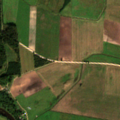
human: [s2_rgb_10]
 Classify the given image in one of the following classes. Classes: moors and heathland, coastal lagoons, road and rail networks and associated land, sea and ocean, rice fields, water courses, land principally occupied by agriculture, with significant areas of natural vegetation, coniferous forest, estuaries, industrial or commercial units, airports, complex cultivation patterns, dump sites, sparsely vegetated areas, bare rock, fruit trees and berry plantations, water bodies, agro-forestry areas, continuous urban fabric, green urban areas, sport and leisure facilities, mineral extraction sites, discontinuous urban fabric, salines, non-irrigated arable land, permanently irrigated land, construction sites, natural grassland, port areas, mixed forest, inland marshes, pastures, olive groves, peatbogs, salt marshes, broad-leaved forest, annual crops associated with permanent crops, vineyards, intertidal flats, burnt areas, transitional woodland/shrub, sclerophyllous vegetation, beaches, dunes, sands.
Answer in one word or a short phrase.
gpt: non-irrigated arable land, pastures, transitional woodland/shrub, water courses